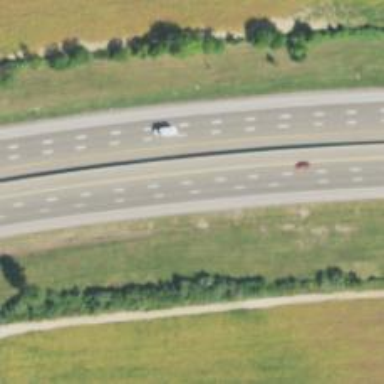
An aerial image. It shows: View of motorway.